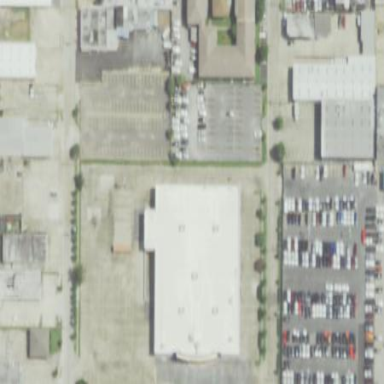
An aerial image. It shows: Retail building.